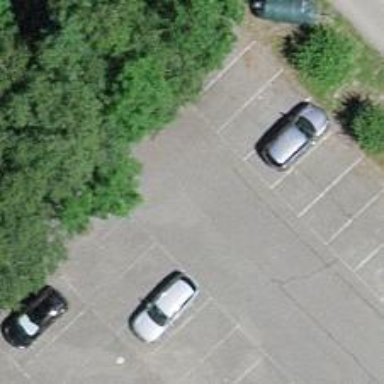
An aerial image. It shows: Road serving as parking aisle.